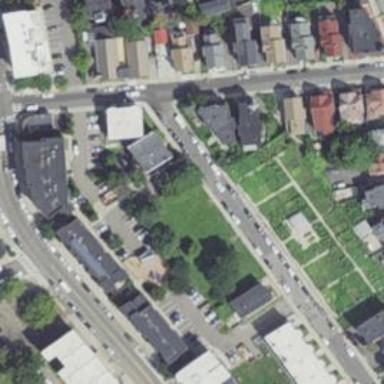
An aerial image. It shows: Community garden according to MassGIS comments.